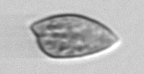
Label: Prorocentrum_dentatum